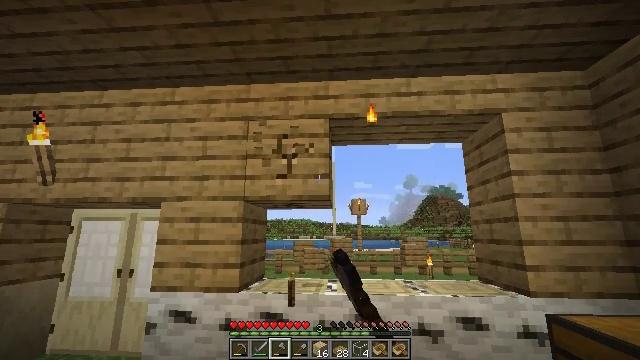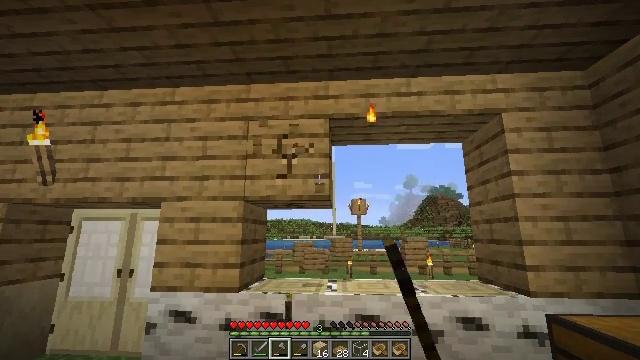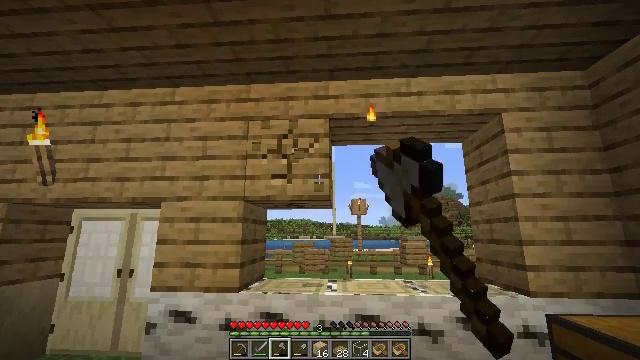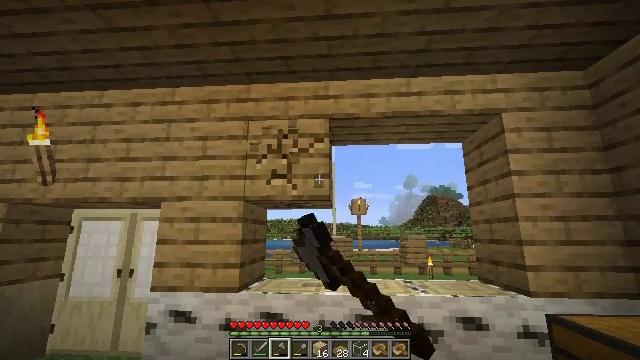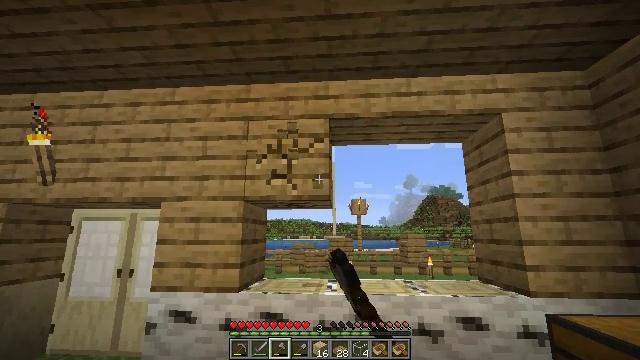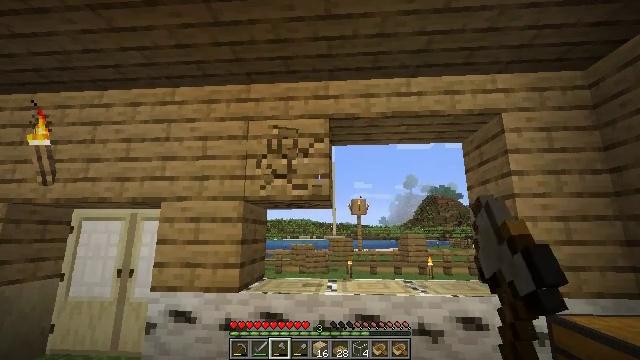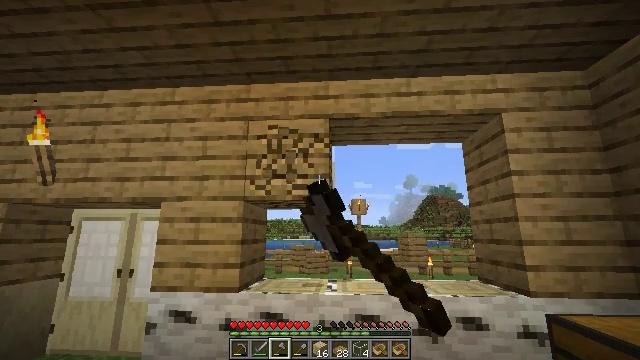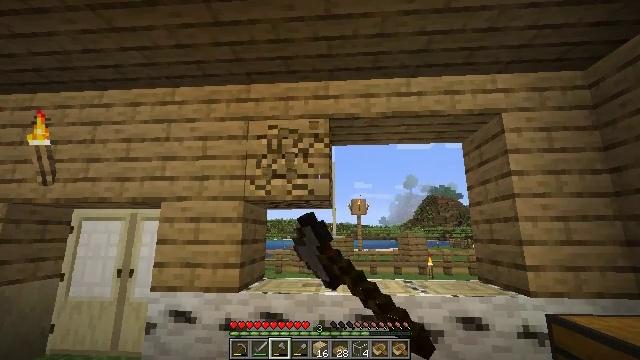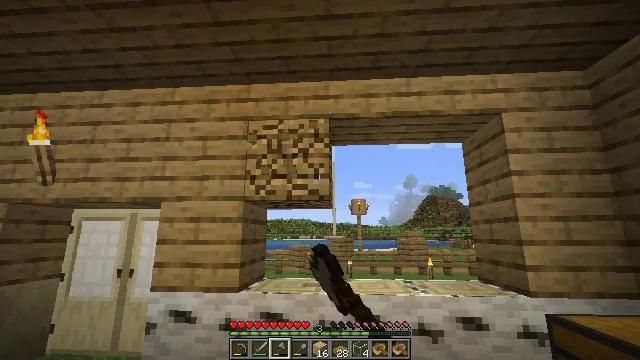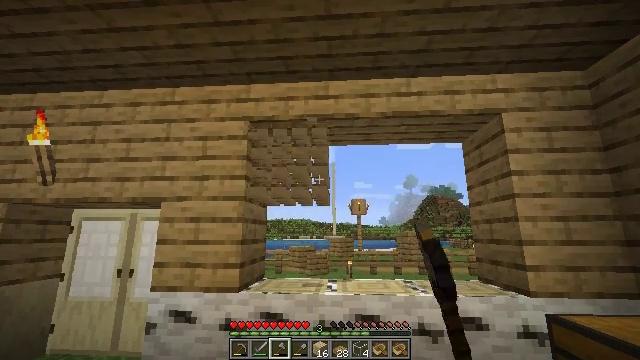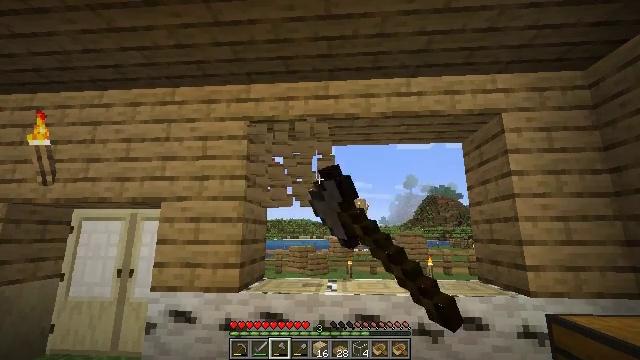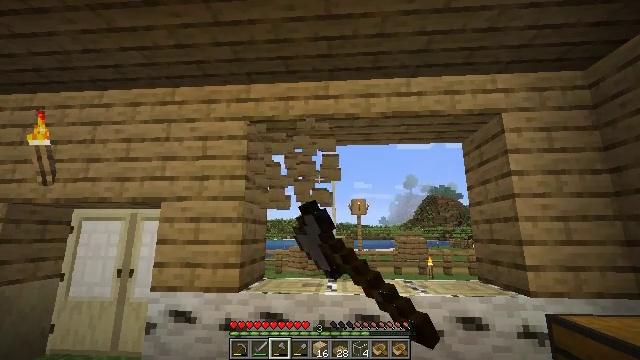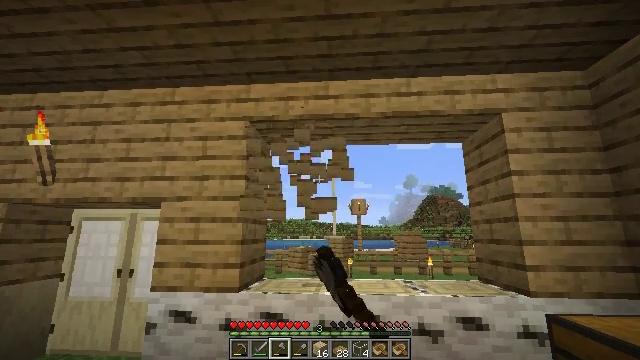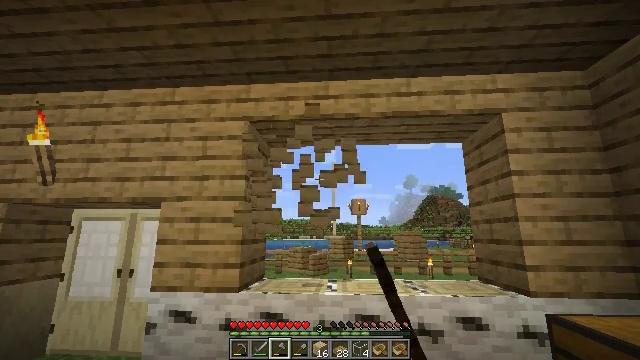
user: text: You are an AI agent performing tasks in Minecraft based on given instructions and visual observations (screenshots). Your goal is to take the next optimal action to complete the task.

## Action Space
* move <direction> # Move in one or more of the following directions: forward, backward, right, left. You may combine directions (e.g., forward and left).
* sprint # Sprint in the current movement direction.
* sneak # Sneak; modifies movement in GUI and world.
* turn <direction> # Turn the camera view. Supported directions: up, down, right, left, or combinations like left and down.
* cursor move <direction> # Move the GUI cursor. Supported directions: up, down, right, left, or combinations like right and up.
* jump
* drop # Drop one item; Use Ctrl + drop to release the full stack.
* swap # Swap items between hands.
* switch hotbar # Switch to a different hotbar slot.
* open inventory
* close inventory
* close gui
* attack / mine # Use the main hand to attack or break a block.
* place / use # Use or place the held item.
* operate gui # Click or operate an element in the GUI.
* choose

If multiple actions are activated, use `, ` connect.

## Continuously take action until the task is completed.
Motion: motion action
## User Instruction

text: Mine planks.
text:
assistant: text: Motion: attack / mine
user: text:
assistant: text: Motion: attack / mine
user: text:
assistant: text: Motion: attack / mine
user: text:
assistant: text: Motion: attack / mine
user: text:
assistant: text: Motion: attack / mine
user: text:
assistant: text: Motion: attack / mine
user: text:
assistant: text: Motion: attack / mine
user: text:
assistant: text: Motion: attack / mine
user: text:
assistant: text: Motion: attack / mine
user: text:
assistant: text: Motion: attack / mine
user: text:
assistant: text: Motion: attack / mine
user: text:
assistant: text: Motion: attack / mine
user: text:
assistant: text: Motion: attack / mine
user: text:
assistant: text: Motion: attack / mine